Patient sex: M
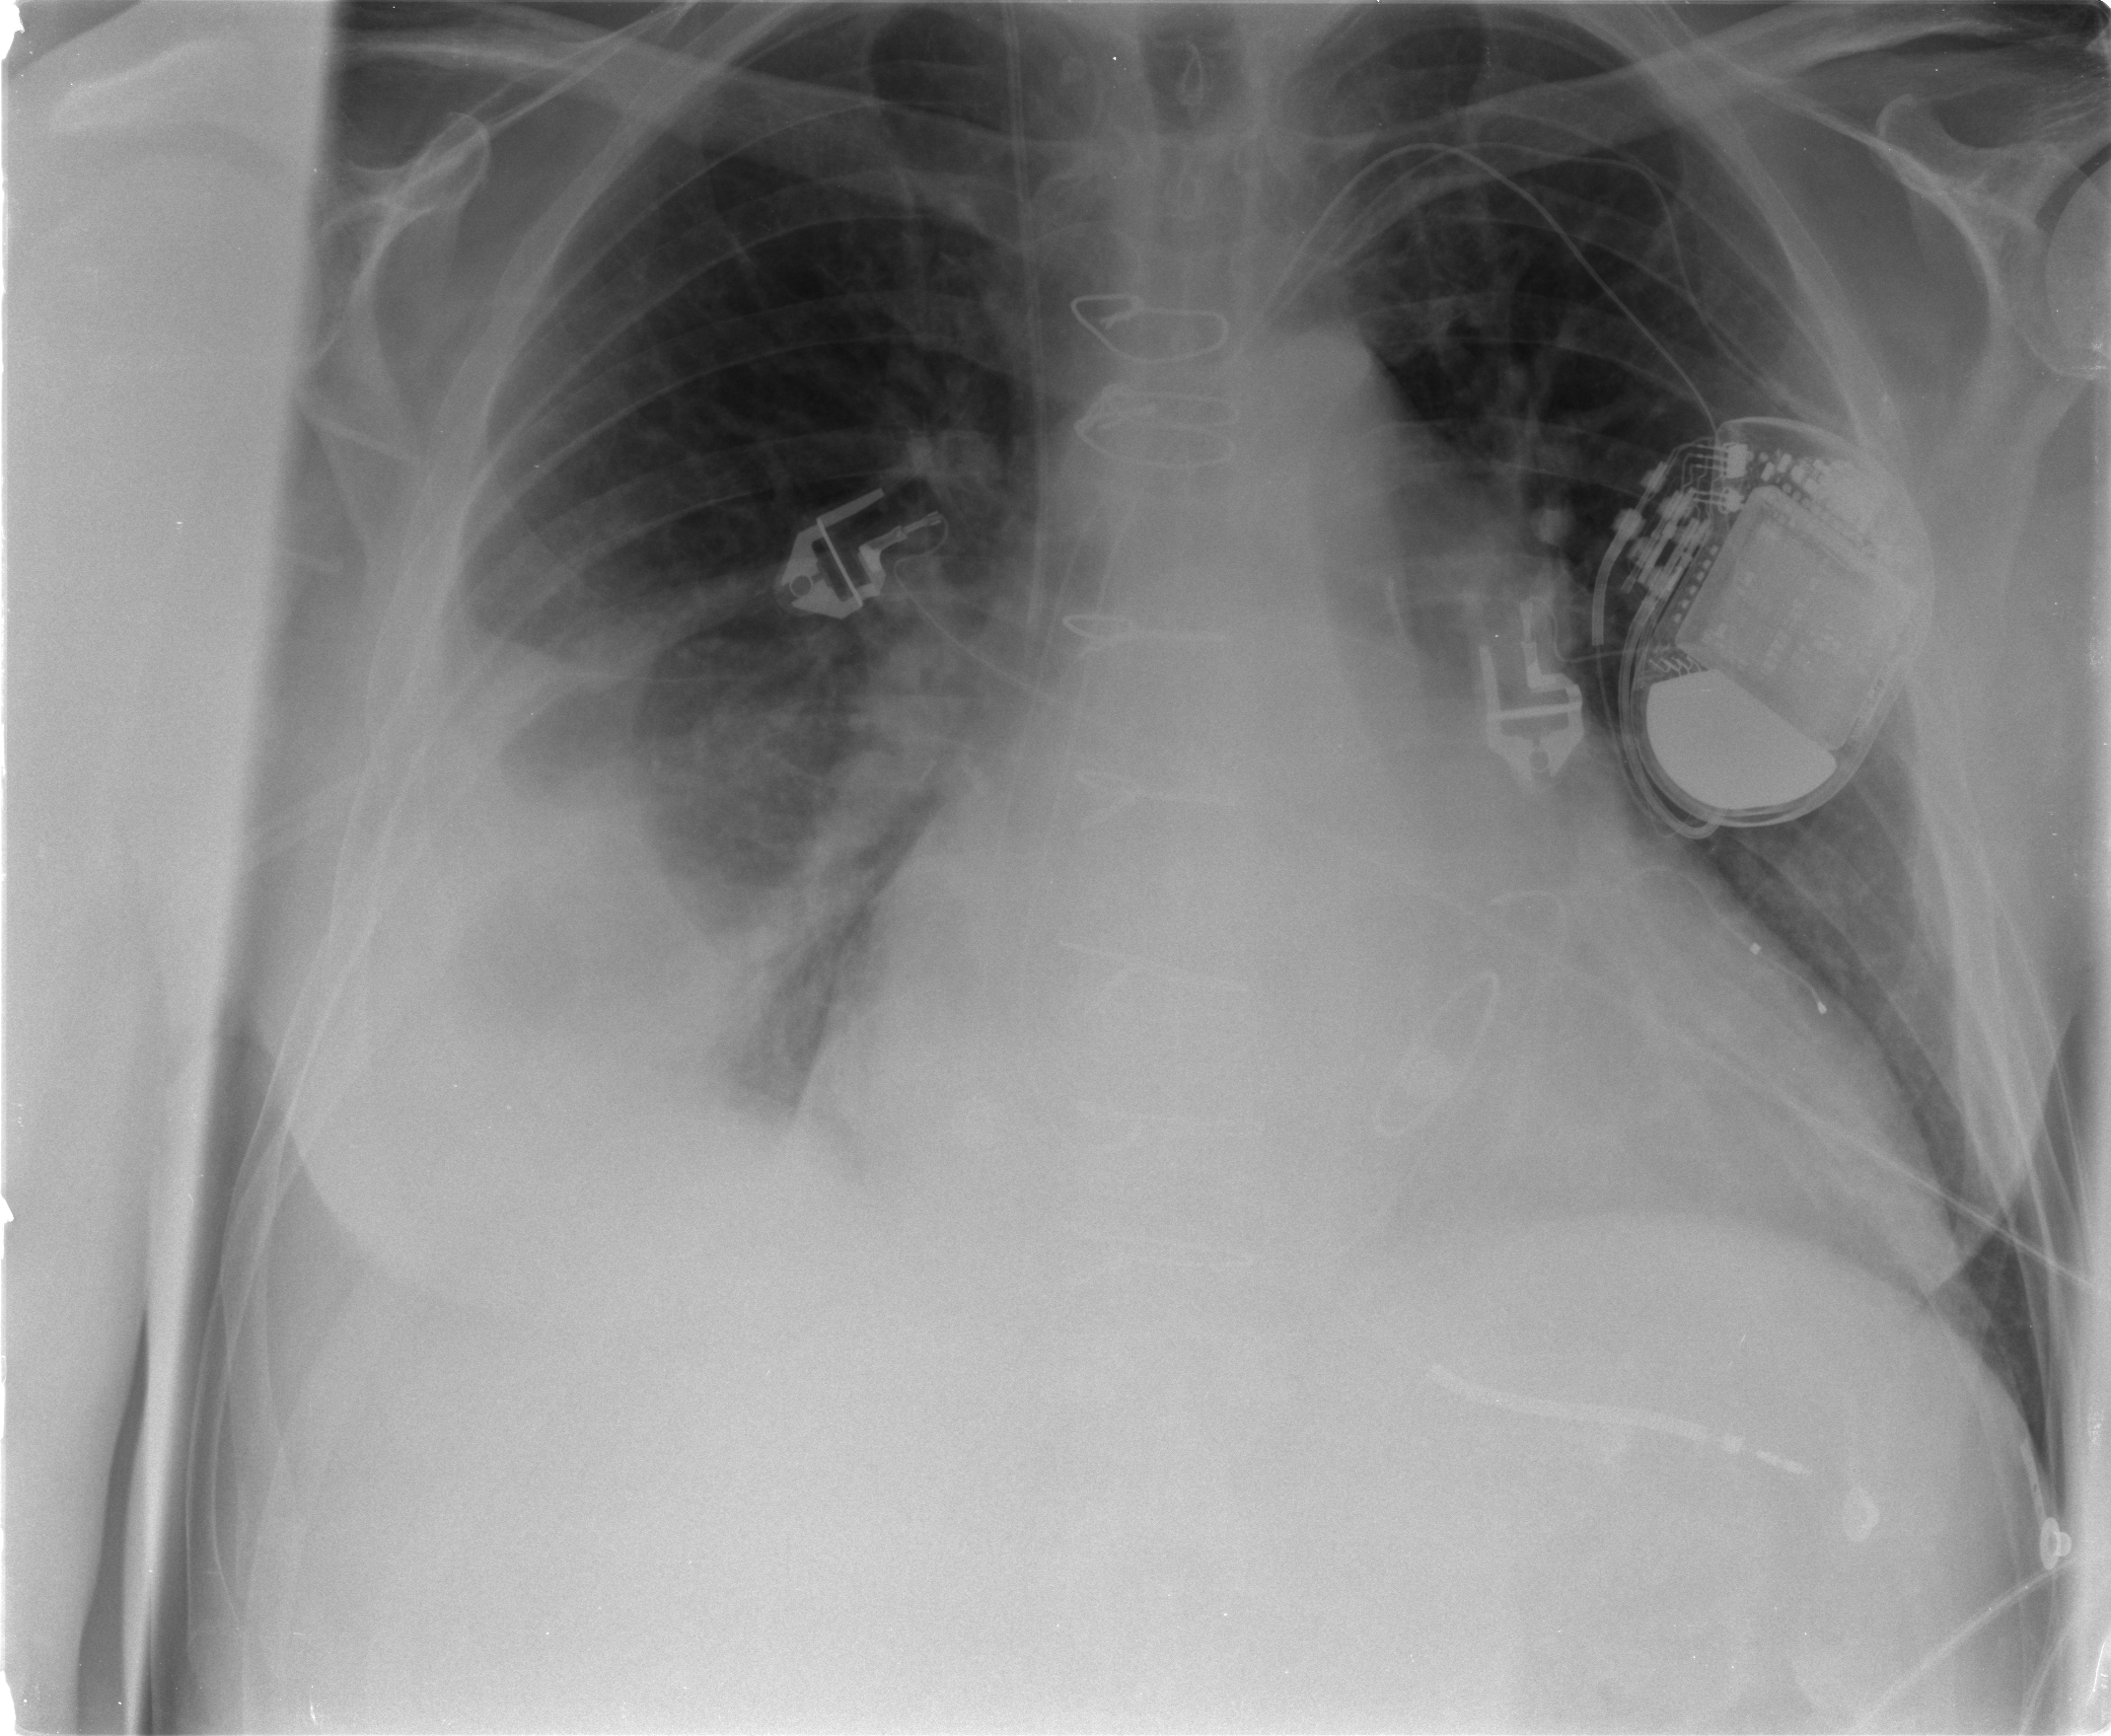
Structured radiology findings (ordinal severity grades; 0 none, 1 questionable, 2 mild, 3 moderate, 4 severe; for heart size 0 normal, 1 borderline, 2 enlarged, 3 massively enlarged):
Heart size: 2
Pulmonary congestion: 1
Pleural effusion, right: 3
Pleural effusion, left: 0
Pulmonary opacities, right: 0
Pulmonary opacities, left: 0
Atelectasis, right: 2
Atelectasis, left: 0